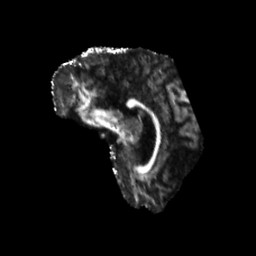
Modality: FA
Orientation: sagittal
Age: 53
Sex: male
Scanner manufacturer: siemens
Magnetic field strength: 3 T
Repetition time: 5.25 s
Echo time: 0.08 s